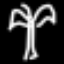
Label: palm tree